Field crop: maize
Growth stage: 2
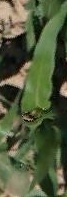
Species: maize